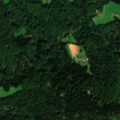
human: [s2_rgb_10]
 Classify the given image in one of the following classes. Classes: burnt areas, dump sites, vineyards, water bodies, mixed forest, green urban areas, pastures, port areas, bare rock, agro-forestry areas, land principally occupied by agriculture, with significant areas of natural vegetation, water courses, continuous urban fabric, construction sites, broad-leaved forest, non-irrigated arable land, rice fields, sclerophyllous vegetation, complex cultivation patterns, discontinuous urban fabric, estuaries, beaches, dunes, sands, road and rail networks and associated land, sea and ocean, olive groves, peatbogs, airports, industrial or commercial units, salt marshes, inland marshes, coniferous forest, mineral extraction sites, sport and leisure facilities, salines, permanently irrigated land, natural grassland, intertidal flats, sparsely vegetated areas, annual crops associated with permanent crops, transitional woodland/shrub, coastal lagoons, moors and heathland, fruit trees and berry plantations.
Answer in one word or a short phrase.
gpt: land principally occupied by agriculture, with significant areas of natural vegetation, broad-leaved forest, coniferous forest, mixed forest